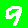
Digit: 9